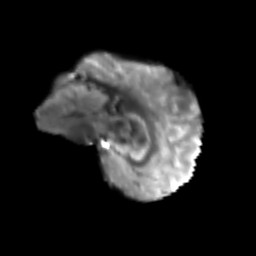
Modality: T2w
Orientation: sagittal
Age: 62
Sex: male
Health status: ill
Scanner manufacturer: siemens
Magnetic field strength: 3 T
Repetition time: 8.7 s
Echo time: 0.11 s